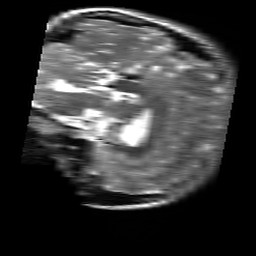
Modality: T2w
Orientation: sagittal
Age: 19
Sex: female
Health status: healthy
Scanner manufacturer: siemens
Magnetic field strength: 3 T
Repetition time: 4.01 s
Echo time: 0.116 s